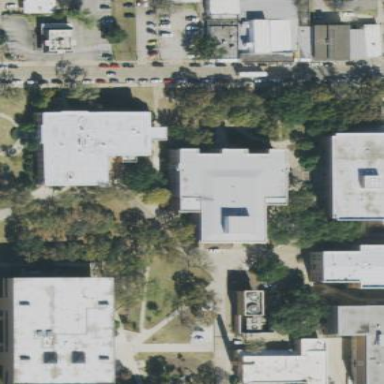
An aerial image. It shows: View of university building.